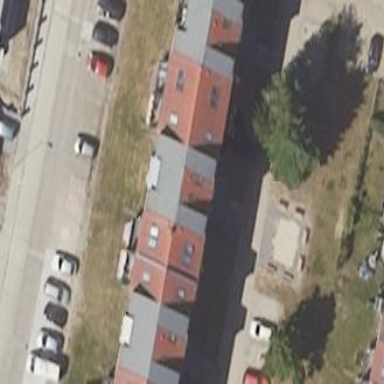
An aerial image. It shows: Image showing building with apartments.